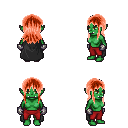
a pixel art fantasy rpg character, female body template, orc, green skin, black cape, red pants, red unkempt hairstyle, metal gloves, four views (front, back, left, right), 2x2 character sprite sheet, small pixel art, hard edges, no anti-aliasing